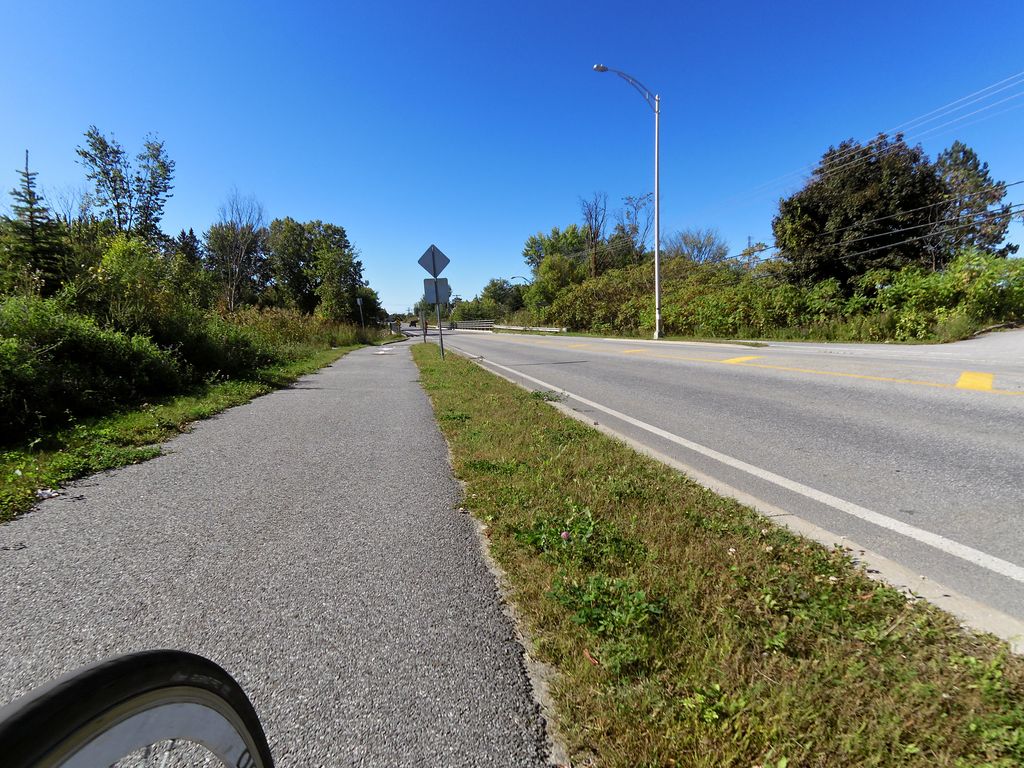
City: ottawa-gatineau